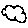
Label: cloud